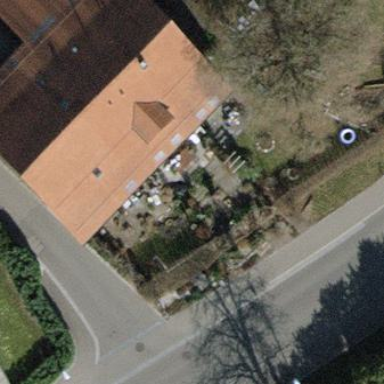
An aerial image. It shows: Terrace building.